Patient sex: F
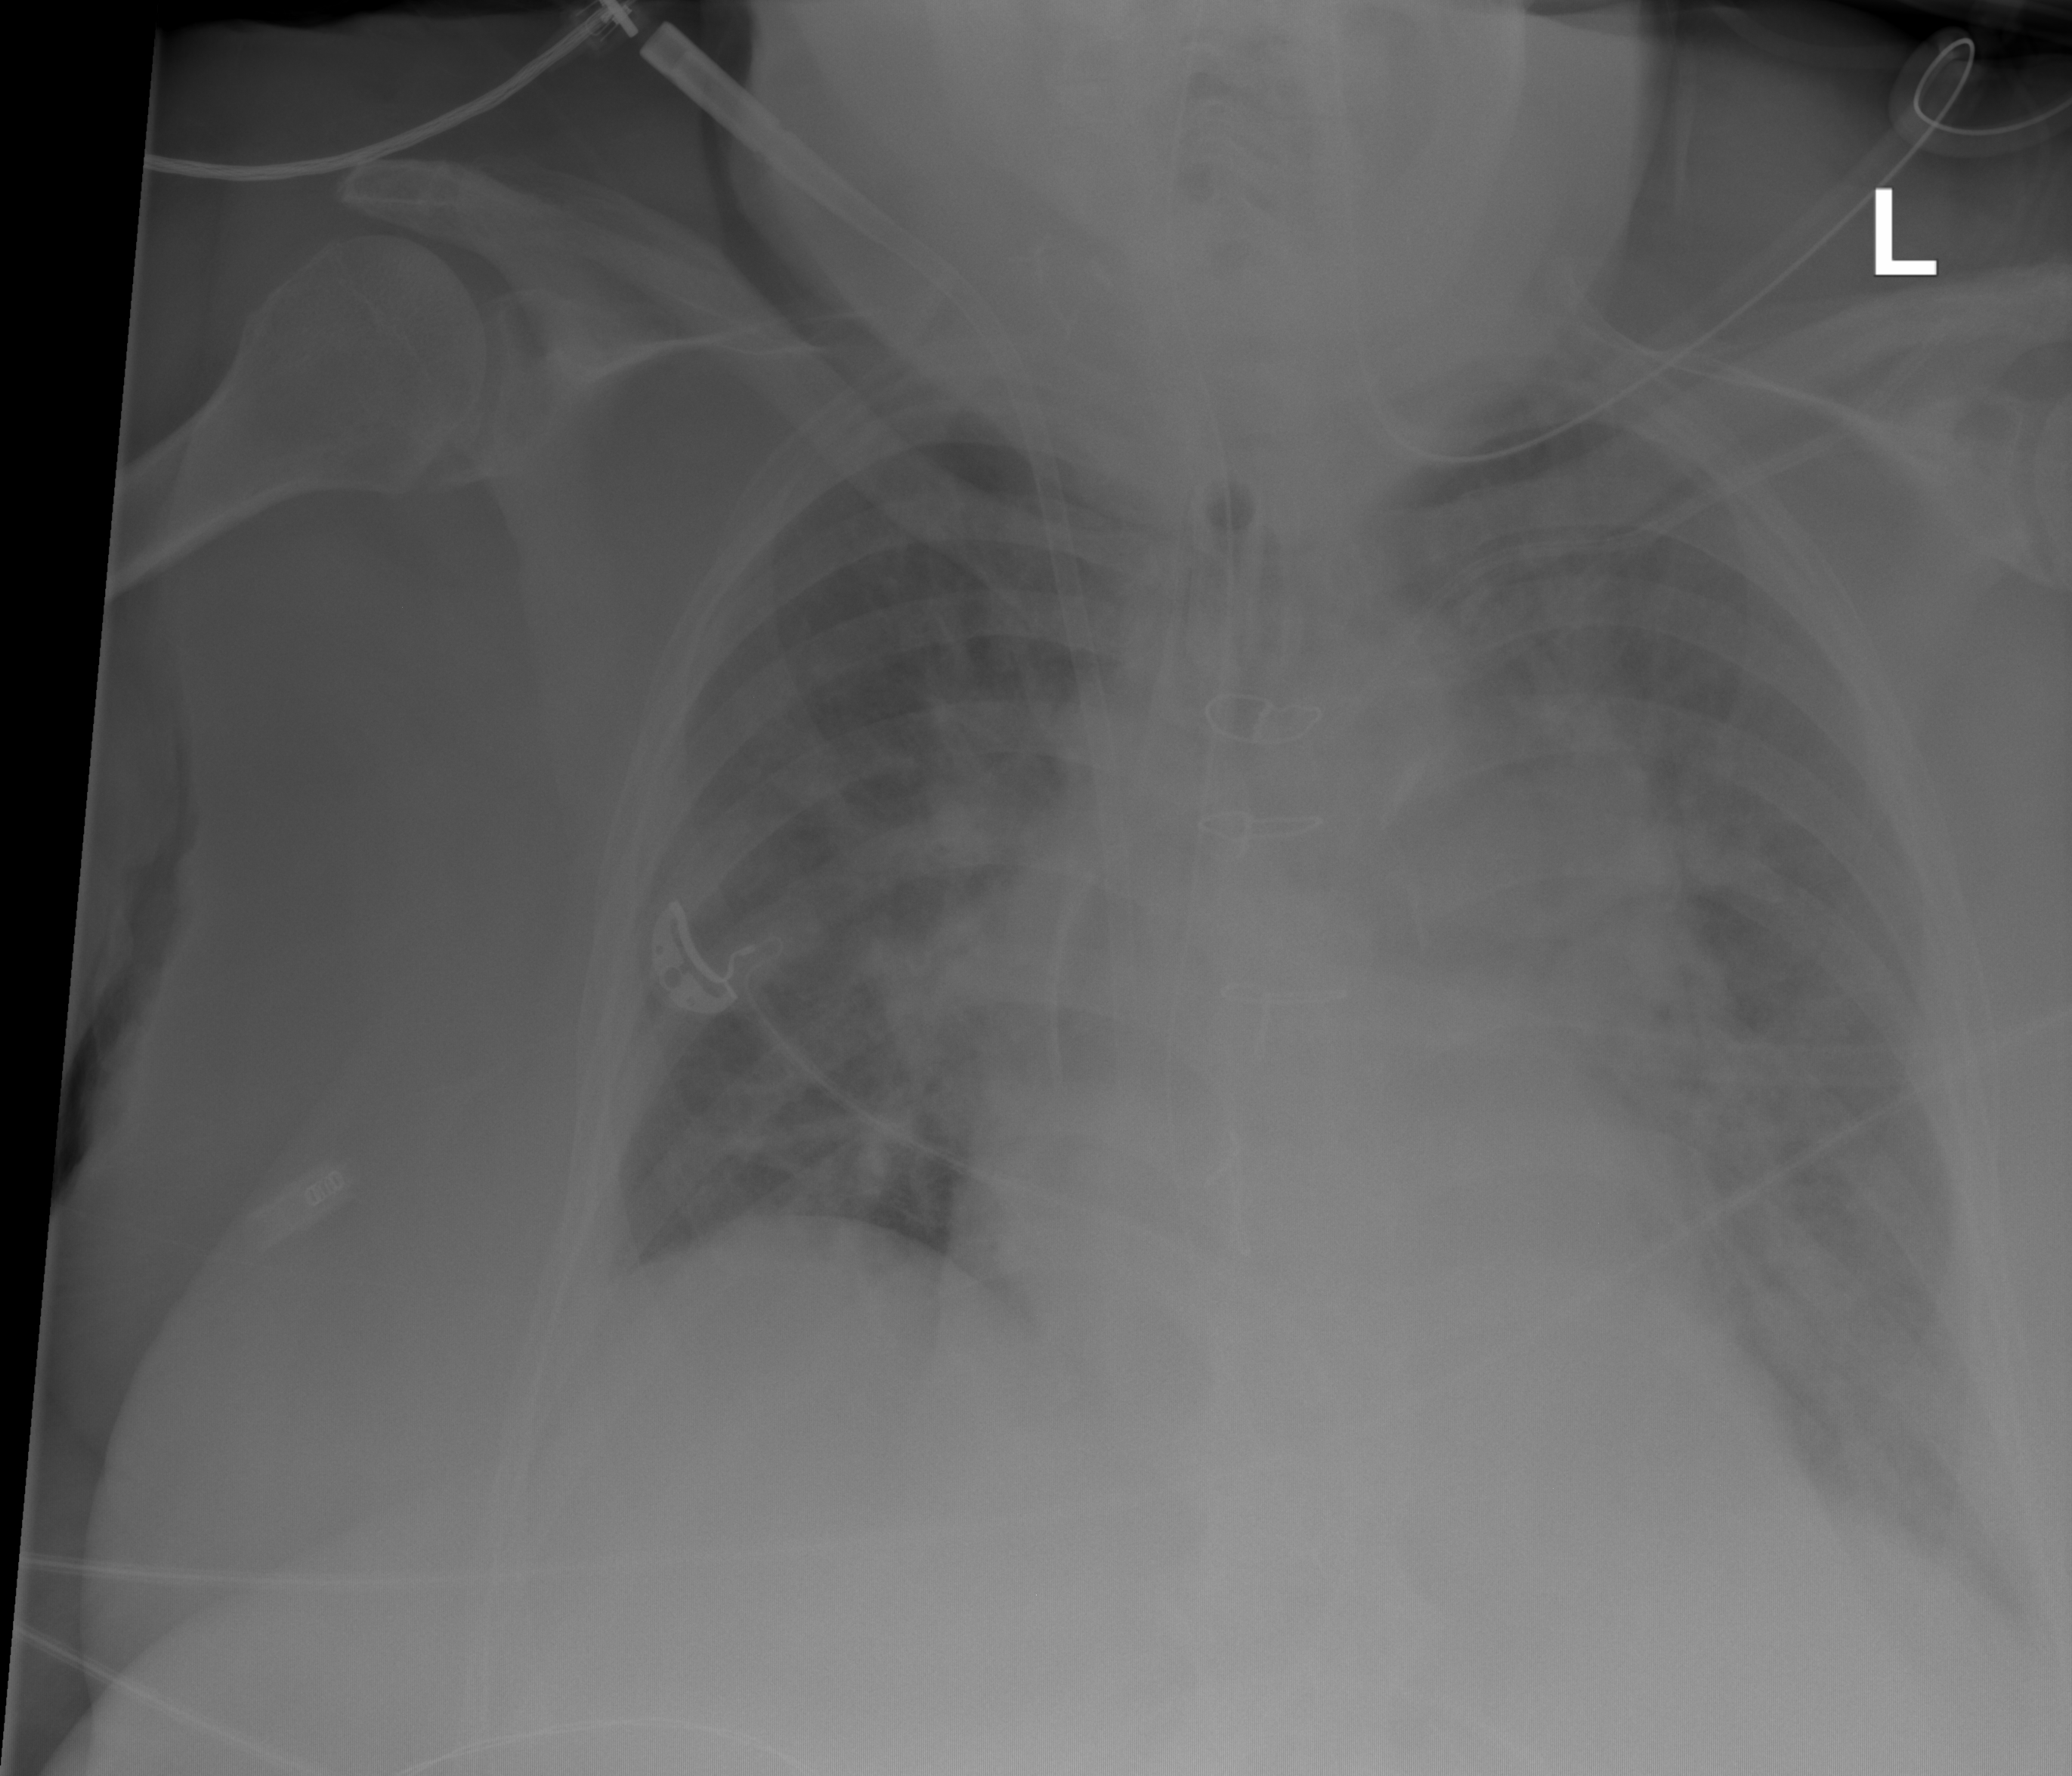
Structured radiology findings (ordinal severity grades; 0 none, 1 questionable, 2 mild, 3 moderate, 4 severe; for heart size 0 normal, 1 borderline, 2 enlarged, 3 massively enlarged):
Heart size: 2
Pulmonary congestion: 2
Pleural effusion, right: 0
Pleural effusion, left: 1
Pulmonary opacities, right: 2
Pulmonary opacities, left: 3
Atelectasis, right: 0
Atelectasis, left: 3